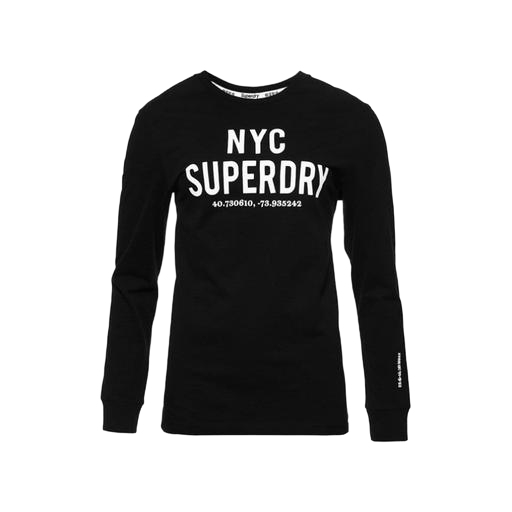
black crewneck long sleeve jersey tee, black women's long sleeve t-shirt, long-sleeve tee, white background